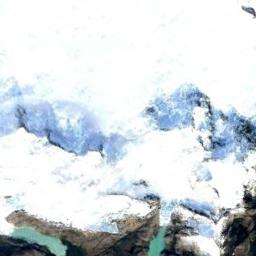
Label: snowberg